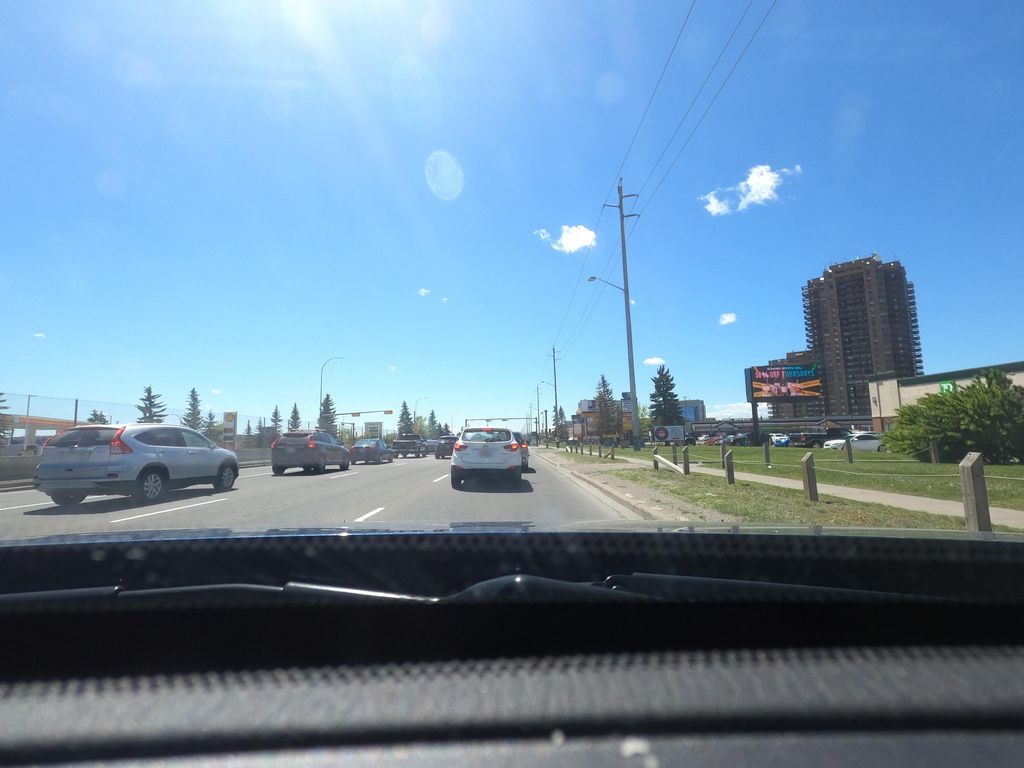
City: calgary